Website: apple
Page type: address-validator
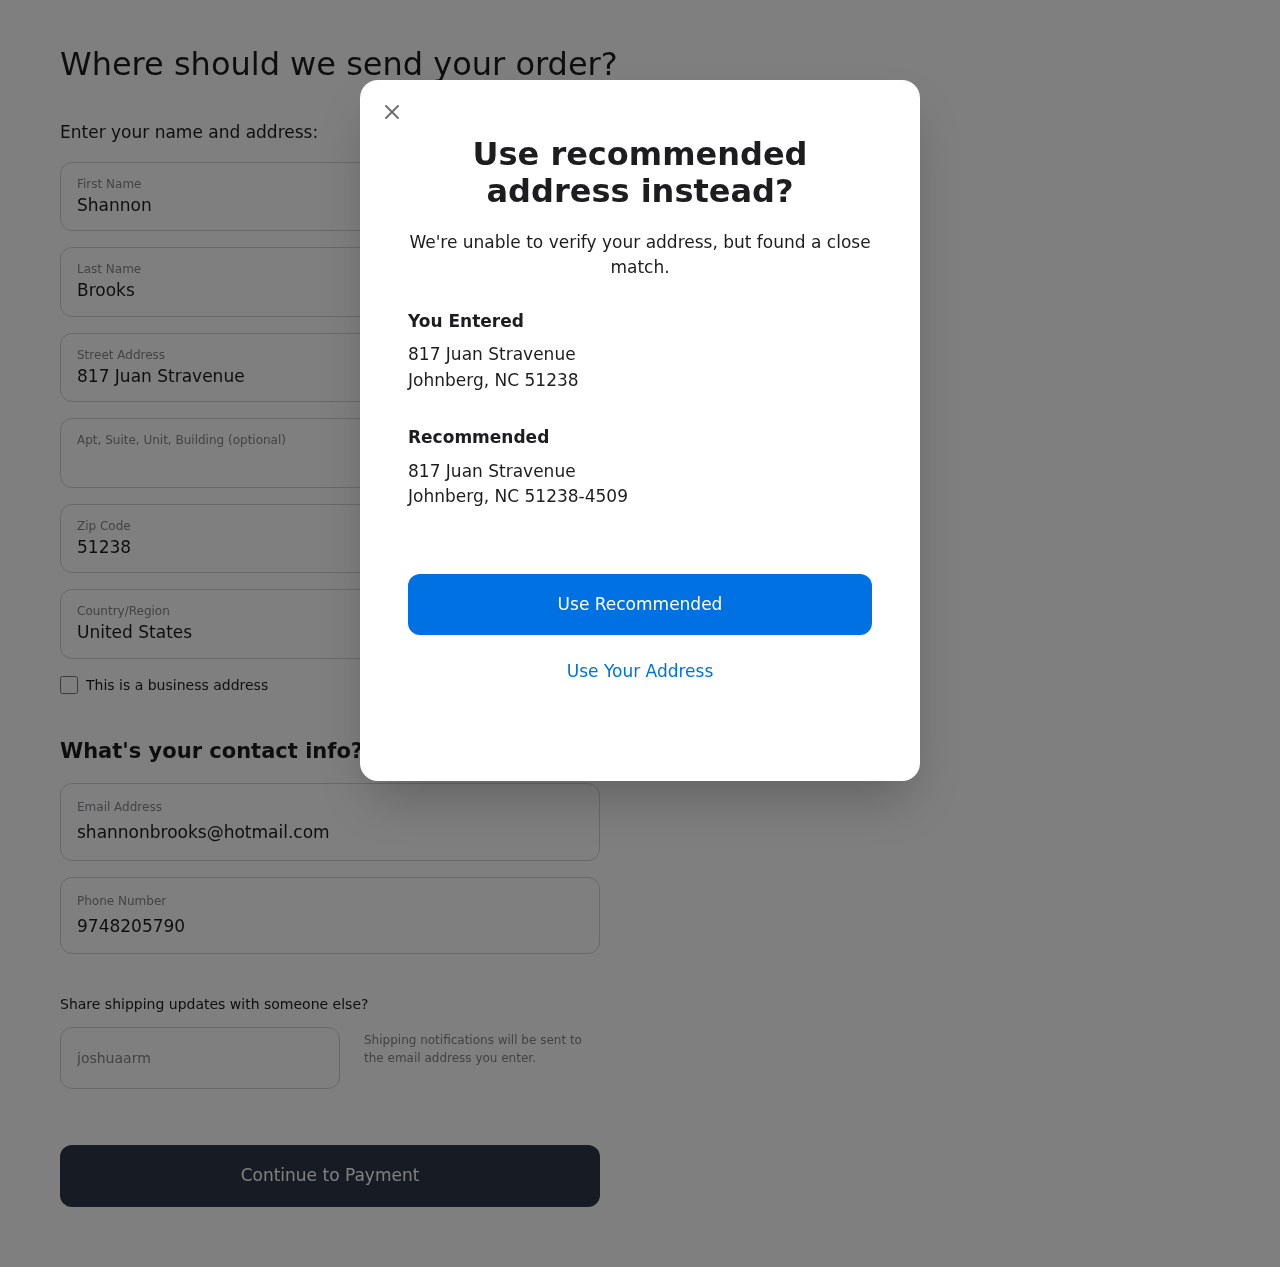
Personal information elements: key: PII_CITY
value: Johnberg
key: PII_COUNTRY
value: United States
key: PII_EMAIL
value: shannonbrooks@hotmail.com
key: PII_FIRSTNAME
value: Shannon
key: PII_GIFT_EMAIL
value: joshuaarmstrong@hotmail.com
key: PII_LASTNAME
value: Brooks
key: PII_PHONE
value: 9748205790
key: PII_POSTCODE
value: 51238
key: PII_POSTCODE_FULL
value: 51238-4509
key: PII_STATE_ABBR
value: NC
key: PII_STREET
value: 817 Juan Stravenue
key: PII_CITY2
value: Johnberg
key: PII_STATE_ABBR2
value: NC